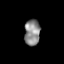
Tissue: skin
Cell type: Others
Senescence score: 0.8046
Nuclear area (px): 402
Mean DAPI intensity: 137.968